Question: I'm writing a base converter because I have a test soon and I need to convert a binary number in 3 different bases: octal, decimal and hexadecimal. I've already written the code that convert a binary string into decimal and hexadecimal.
'''
function bintodec(Value:string;dec:TEdit;hexadec:TEdit): Integer;
var //dec and hexadec are the TEdits where I will put the result
i, iValueSize: Integer;
Edit2,f:TEdit;
begin
Result := 0;
iValueSize := Length(Value);
for i := iValueSize downto 1 do
begin
if Value[i] = '1' then Result := Result + (1 shl (iValueSize - i));
end;
dec.Text:=(IntToStr(Result)); //dec. number
hexadec.Text:=(IntToHex(Result,8)); //hexadec. number
end;
'''
As you can see here, the function takes a string (for example <PHONE>) and puts into 2 different edit the result.

I've made a function that convert a decimal number into an octal number but when I press the SpeedButton 'Calc.' I have an error. It says that project1 raised a class exception 'External: SIGSEGV' and then near to Unit1 I see the page control.inc. I've searched on google a solution but I didn't find useful answers.
'''
function dec2oct(mystring:Integer): String;
var
a: String;
getal_met_rest : Double;
Edit2:TEdit;
begin
while mystring> 0 do
begin
getal_met_rest := getal / 8;
a:= a + IntToStr(mystring - (trunc(getal_met_rest)*8));
getal := trunc(getal_met_rest);
end;
dec2oct:=ReverseString(a);
Edit2.text:=dec2oct
end;
'''
I didn't find a way for binary-octal conversion, so once I've converted from binary to decimal, I call the function 'dec2oct' . I call the functions in this way:
'''
var a:smallint;
begin
bintodec(Edit1.Text,Edit3,Edit4);
dec2oct(Edit3.Text); //Edit3 contains the number on base 10
end;
'''
Could you help me?
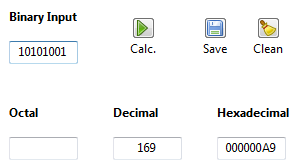
Answer: I would usually use string or character arrays and bit arithmetic for such conversions. For instance:
'''
function Int2Oct(invalue: integer): ShortString;
const
tt: array[0..7] of char = ('0', '1', '2', '3', '4', '5', '6', '7');
var
tempval: integer;
begin
Result := '';
tempval := invalue;
if tempval = 0 then
Result := '0'
else
while (tempval <> 0) do
begin
Result := tt[(tempval and $7)] + Result;
tempval := (tempval shr 3);
end;
end;
'''
Seems to work in the short little bit of time that I tested it as long as you don't expect it to handle negative numbers. Edit: It handles zero now.